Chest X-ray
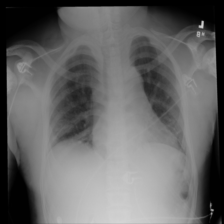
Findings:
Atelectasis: positive
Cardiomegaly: negative
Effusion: negative
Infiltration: negative
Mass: negative
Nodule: negative
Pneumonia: negative
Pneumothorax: negative
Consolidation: negative
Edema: negative
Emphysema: negative
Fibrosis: negative
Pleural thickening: negative
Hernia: negative